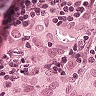
Metastatic tissue present: yes